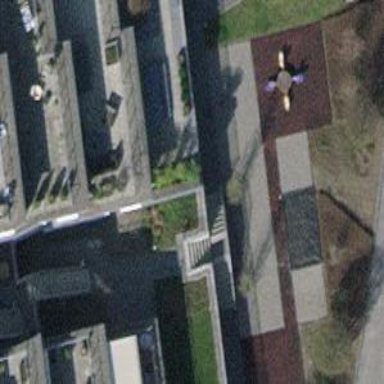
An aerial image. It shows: Road with steps.